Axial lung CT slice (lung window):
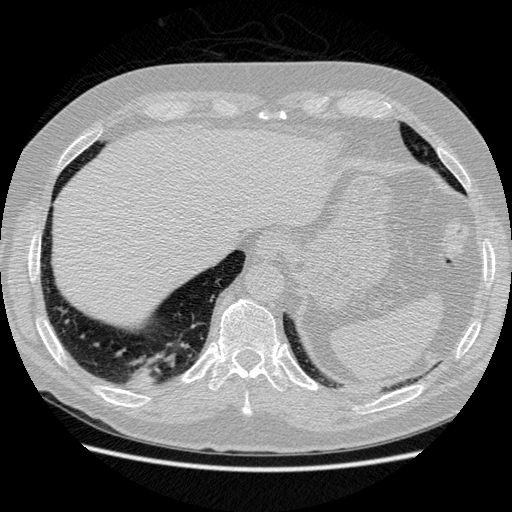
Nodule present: no